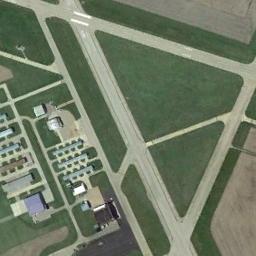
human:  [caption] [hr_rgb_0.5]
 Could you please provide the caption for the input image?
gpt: An airport with some staggered runways and buildings on the lawn and these runways put a triangular shape .

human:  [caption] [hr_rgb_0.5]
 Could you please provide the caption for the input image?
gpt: The lawn is divided into various shapes by the airstrip .

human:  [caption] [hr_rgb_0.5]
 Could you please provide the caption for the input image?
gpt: There is an airport in the field with some runways pass by .

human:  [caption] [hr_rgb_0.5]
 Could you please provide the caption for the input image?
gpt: There are many buildings beside the airport’s triangular runway .

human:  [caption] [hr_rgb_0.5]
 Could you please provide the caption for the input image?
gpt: There are many lawns and buildings of different sizes in the airport .